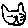
Label: cat